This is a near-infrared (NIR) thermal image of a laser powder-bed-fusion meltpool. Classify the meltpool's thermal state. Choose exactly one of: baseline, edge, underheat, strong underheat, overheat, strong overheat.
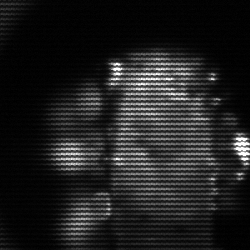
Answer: strong underheat